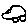
Label: car